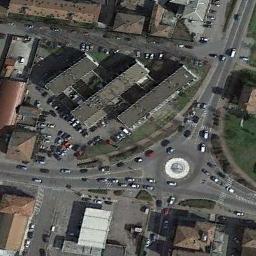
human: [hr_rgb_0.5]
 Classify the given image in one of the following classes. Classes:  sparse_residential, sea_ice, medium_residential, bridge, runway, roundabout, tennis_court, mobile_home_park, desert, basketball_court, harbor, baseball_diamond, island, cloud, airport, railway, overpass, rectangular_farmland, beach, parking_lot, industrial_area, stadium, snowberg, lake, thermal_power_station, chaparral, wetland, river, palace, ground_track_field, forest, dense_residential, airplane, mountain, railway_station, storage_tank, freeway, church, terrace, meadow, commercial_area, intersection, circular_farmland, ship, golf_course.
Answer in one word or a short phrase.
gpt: roundabout